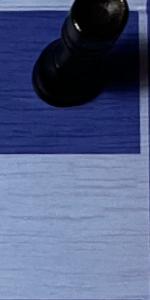
Label: Empty